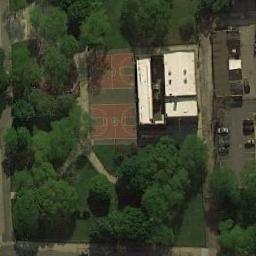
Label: basketball_court